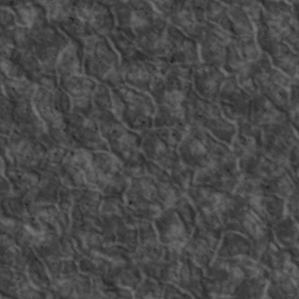
Label: non_frost